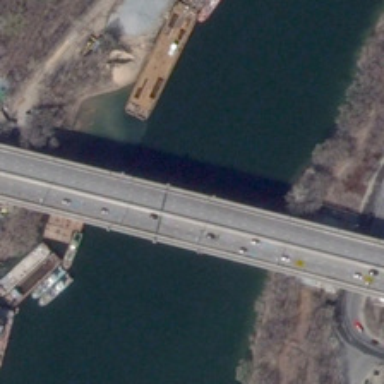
Many cars passed over the bridge .